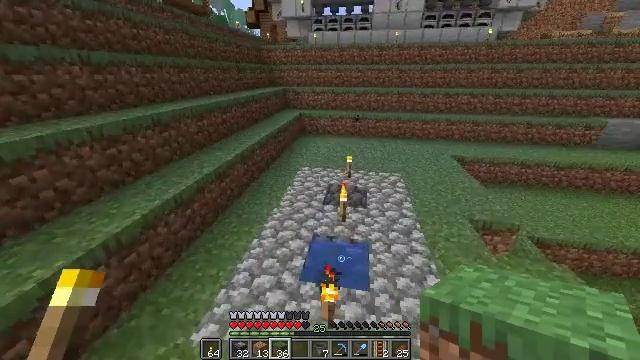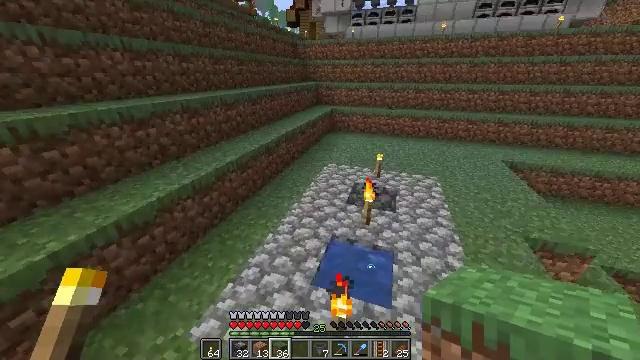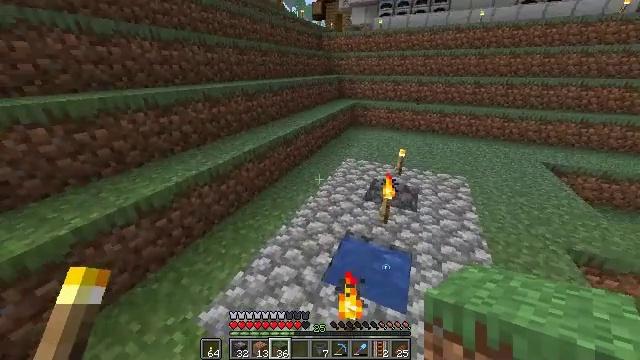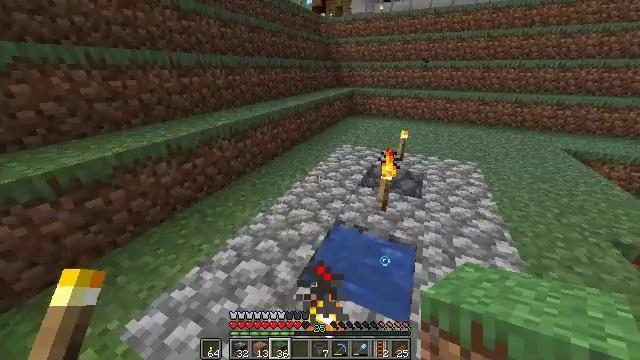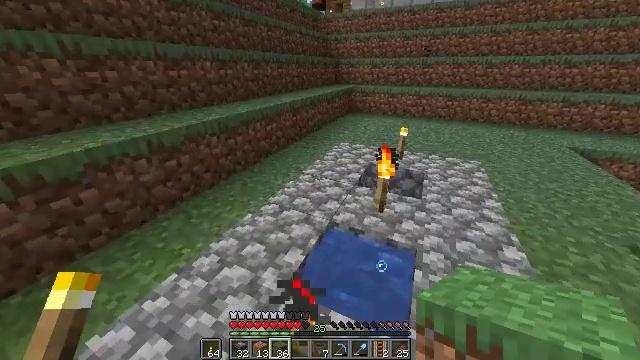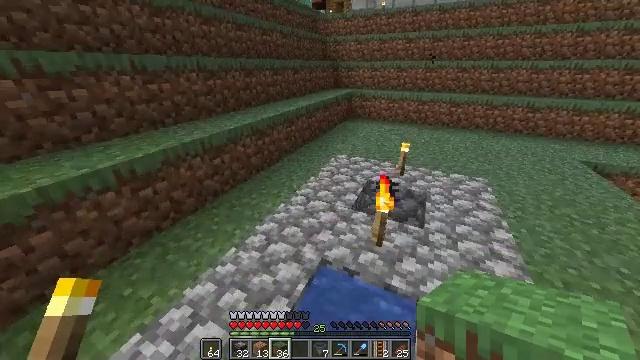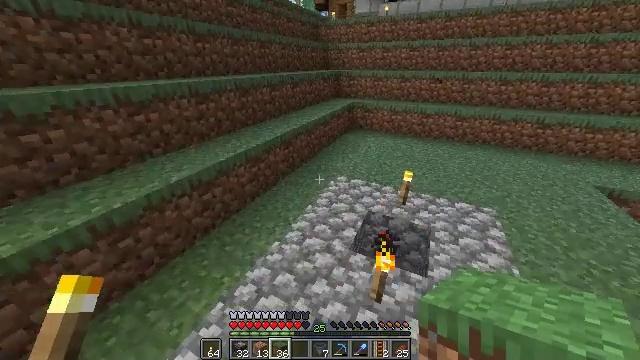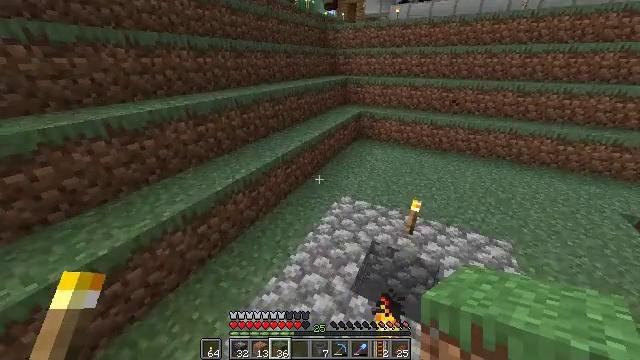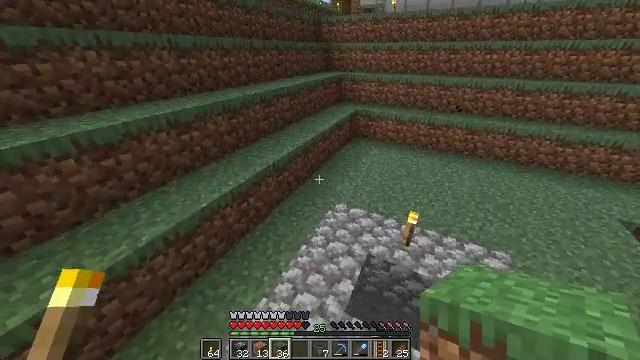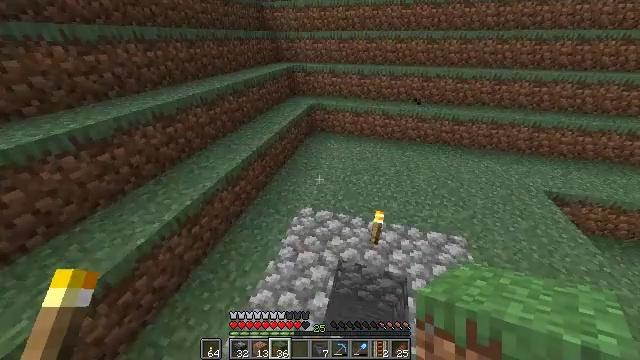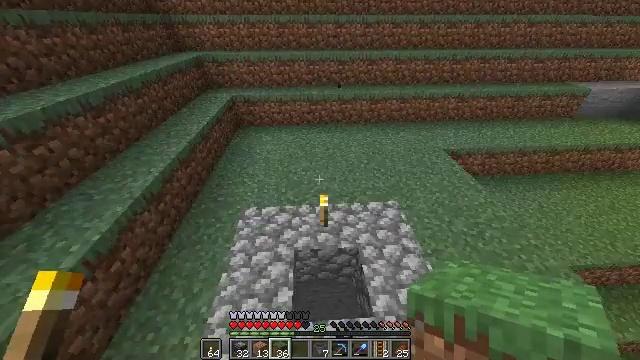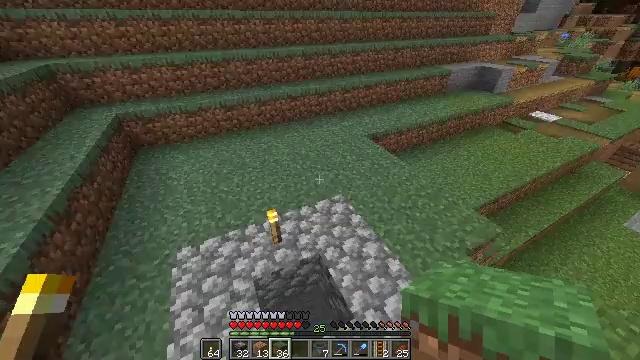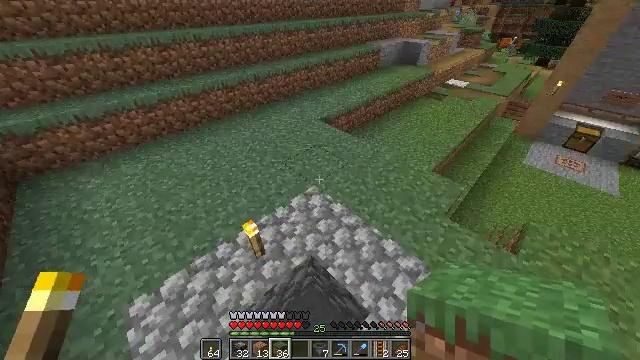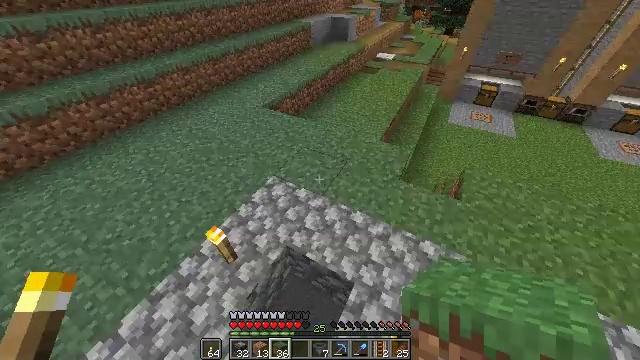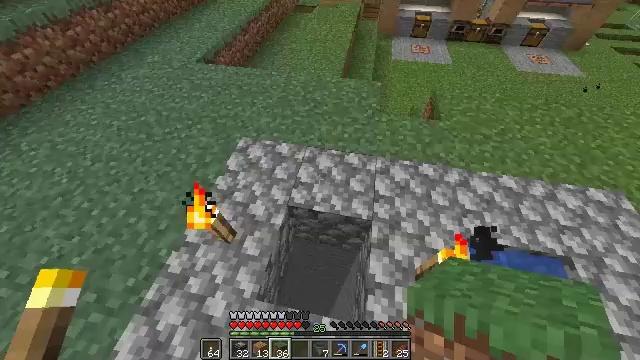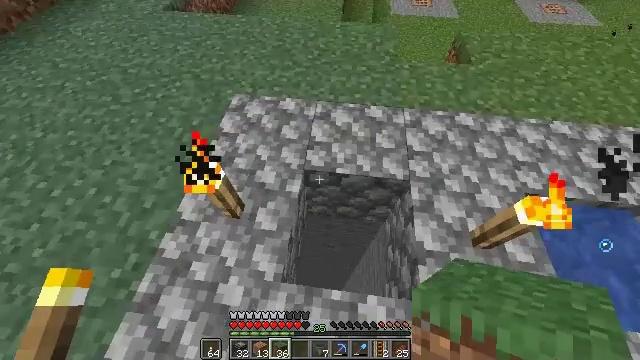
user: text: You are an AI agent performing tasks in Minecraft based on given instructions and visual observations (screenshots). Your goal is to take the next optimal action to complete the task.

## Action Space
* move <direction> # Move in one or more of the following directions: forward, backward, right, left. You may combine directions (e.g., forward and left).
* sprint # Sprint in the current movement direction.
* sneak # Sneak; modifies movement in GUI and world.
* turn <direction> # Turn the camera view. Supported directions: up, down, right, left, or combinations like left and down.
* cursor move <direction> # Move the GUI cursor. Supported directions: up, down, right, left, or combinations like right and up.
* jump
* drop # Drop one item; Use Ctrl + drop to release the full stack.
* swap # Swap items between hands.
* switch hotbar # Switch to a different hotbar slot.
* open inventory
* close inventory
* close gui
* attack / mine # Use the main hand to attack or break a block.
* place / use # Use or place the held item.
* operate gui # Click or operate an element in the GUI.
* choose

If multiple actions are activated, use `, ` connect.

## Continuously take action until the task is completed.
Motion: motion action
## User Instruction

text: In the crafting table, create a piston.
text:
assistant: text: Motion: move forward, turn left, jump
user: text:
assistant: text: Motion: move forward, sprint, turn left and down, jump
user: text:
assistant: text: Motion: move forward, sprint, jump
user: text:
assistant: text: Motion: move forward, sprint, jump
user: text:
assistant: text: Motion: move forward, sprint, jump
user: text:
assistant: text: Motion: move forward, jump
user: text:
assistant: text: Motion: move forward, turn left, jump
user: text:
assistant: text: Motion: move forward, turn right and down
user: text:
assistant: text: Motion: move forward, turn right and down
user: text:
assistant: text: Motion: move forward and move left, turn right and down
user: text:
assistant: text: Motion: move forward and move left, turn right
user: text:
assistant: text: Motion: move forward and move left, turn right and down
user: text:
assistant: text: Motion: move forward and move left, turn right and down
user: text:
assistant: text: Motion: move left, turn right and down
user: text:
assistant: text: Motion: turn right and down
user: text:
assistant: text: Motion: turn right and down
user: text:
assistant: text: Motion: turn right and down
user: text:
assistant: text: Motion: turn right and down
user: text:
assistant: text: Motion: move forward, turn right and down
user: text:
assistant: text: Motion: move forward and move right, turn right and down
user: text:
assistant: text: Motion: move forward and move right
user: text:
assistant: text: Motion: move right, turn left and up
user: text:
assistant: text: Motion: no_op
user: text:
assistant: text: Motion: no_op
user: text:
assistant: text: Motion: no_op
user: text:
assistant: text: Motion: move right
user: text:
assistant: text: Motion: move right
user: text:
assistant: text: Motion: turn left
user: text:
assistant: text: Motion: turn left
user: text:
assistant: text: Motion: turn left